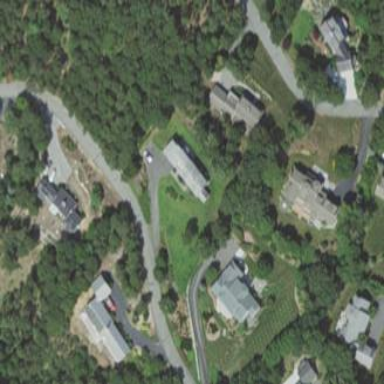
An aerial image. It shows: Residential road.